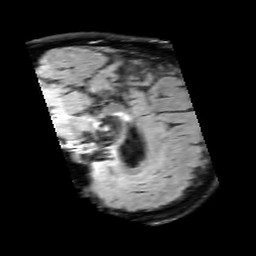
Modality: FLAIR
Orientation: sagittal
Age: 52
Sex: male
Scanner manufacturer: siemens
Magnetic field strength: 3 T
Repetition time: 9 s
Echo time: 0.099 s